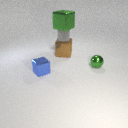
large brown metal cube behind small green metal sphere